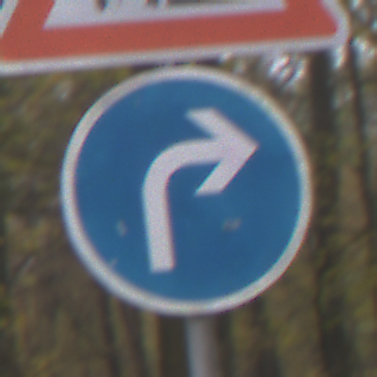
Verkehrszeichen: VorgeschriebeneFahrtrichtungRechts
Zusatzzeichen oben: Arbeitsstelle
Umgebung: Outdoor, Nature
Tageszeit: MorningAfternoon
Wetter: Overcast
Licht: Natural
Jahreszeit: Autumn
Kontrast: LowContrast